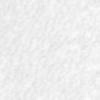
Label: no_change